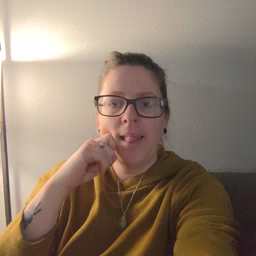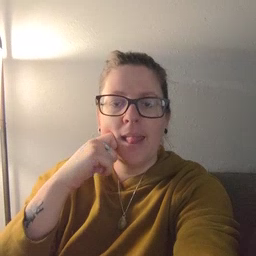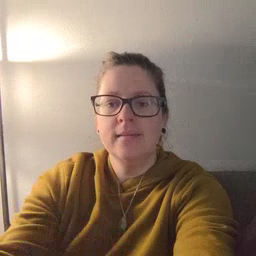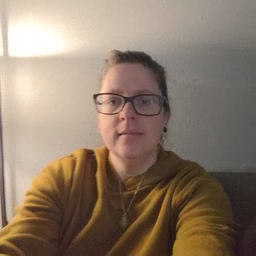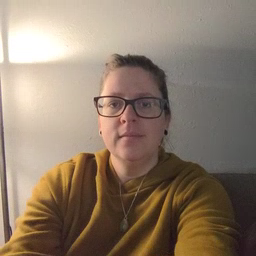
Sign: apple